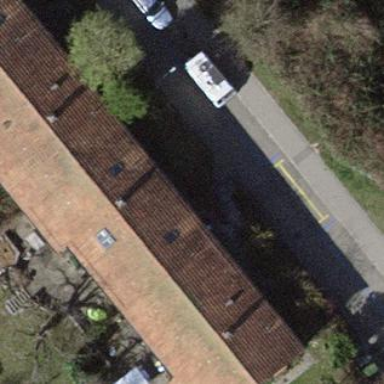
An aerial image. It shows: Simple house.